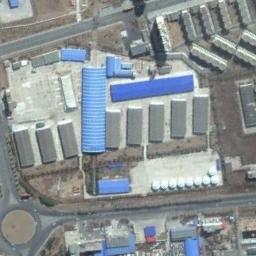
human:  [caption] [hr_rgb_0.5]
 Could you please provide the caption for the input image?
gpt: The industrial area has some workshops of different colors and a roundabout is also in the industrial area .

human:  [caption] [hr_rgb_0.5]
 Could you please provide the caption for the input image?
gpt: In an industrial area, There are neatly planned factories and roads, And some outdoor equipment such as metal tanks .

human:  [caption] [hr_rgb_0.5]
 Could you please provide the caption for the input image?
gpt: Many houses of different shapes are in the industrial area .

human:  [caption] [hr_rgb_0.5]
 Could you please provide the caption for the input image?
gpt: Houses in the industrial area have blue roofs .

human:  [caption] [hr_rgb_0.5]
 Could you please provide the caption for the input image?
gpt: There are many gray buildings and some blue buildings on the industrial area .